Chest X-ray:
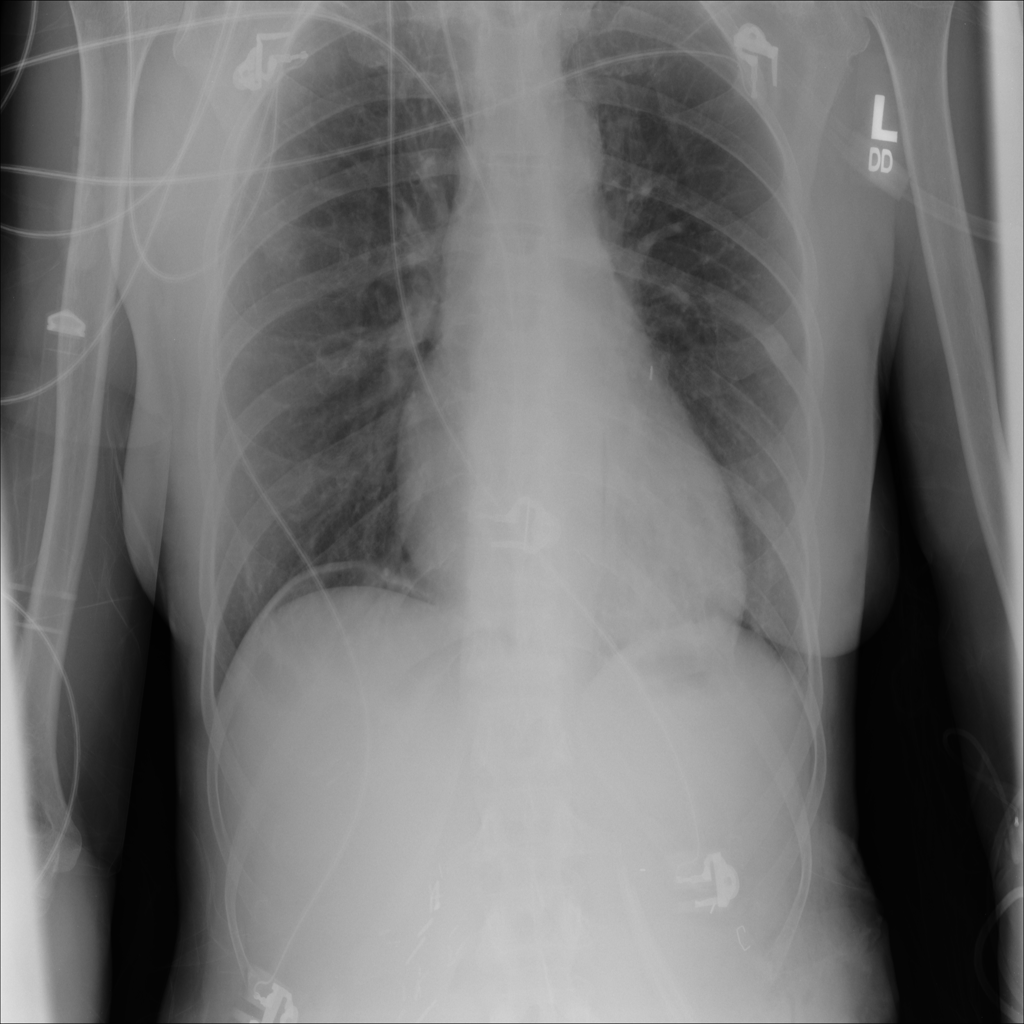
Findings: Fracture
No abnormal finding: no